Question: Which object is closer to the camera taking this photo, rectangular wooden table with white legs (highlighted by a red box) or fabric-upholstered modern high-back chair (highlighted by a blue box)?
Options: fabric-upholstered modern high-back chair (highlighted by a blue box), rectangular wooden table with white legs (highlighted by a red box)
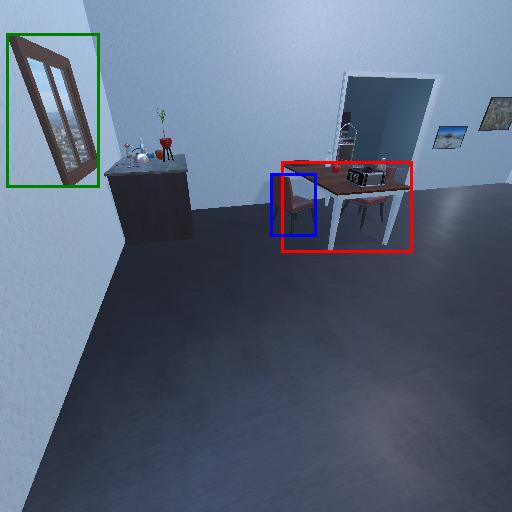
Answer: fabric-upholstered modern high-back chair (highlighted by a blue box)